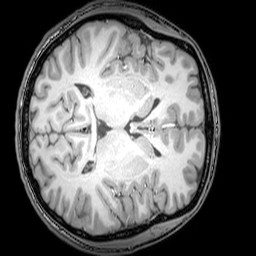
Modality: T1w
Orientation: axial
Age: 20
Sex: male
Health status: healthy
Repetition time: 0.081 s
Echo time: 0.037 s